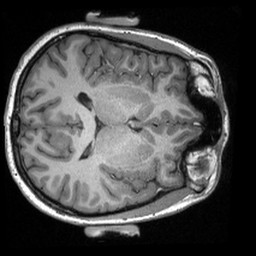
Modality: T1w
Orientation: axial
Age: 21
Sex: female
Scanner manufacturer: siemens
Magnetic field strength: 3 T
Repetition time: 2.3 s
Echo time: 0.00308 s